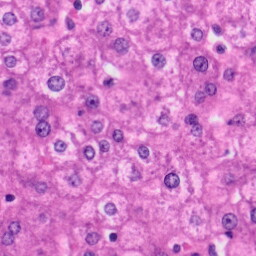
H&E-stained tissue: Liver